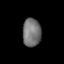
Tissue: lung
Cell type: Myeloid cells
Senescence score: 0.1302
Nuclear area (px): 512
Mean DAPI intensity: 115.453